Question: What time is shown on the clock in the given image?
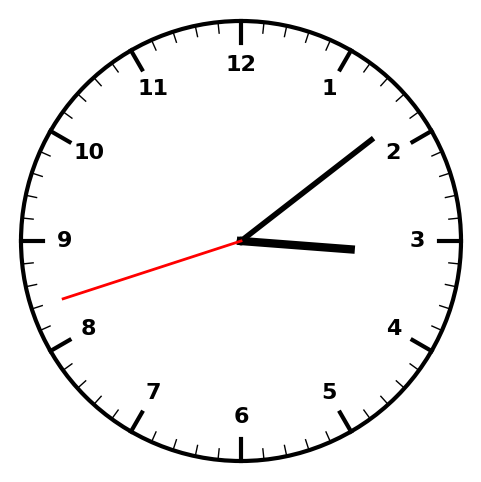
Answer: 03:08:42